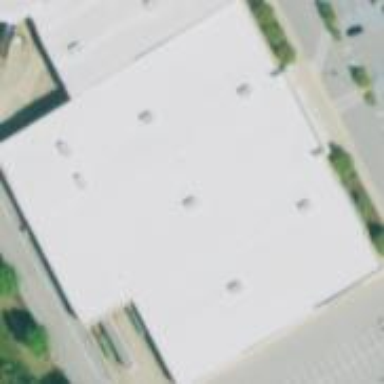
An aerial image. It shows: Retail building that houses department store.